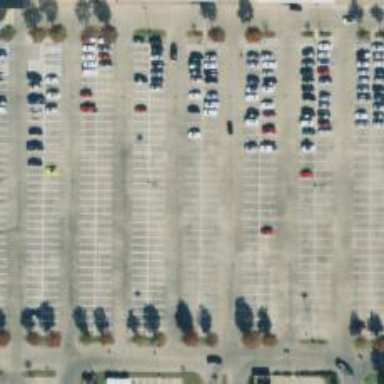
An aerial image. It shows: Parking space.